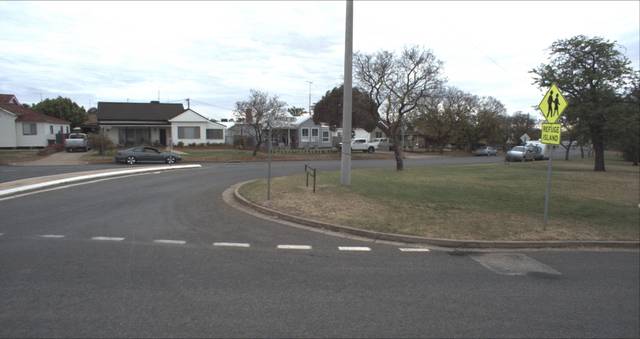
Region: Australia
Coordinates: -34.549, 146.405